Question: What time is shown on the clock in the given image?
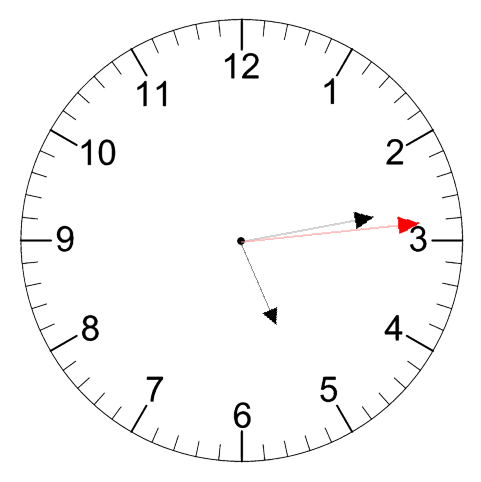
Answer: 05:13:14